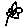
Label: flower